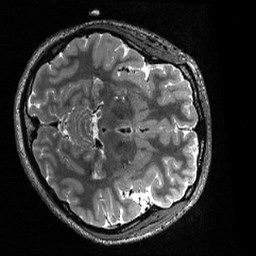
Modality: T2w
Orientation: axial
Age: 22
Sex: female
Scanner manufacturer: siemens
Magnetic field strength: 3 T
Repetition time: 3.2 s
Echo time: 0.56 s